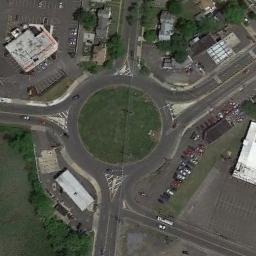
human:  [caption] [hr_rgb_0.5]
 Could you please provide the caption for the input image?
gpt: There are many cars besides the roundabout .

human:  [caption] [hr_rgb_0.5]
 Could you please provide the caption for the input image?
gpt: The roundabout with four exits and entrances is surrounded by some buildings and parking lots and a lawn is in the middle of the roundabout .

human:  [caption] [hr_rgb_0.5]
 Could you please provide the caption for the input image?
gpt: There are several vehicles driving on the road at the roundabout, There are some buildings and some trees and some lawns around the roundabout, And many cars are parked in the open space beside the roundabout .

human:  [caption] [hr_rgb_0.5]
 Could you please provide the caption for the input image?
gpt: The roundabout is on the grass next to trees and buildings .

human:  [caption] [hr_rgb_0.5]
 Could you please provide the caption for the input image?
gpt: There are some green lawns and buildings near the roundabout .